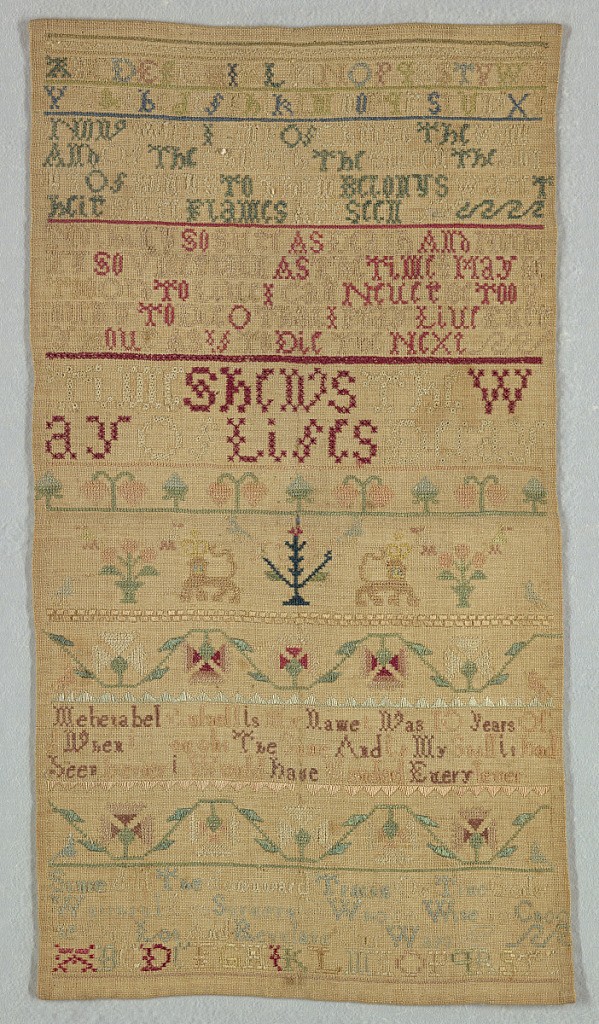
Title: Sampler
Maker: Mehitable Russell
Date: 18th century
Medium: silk embroidery on linen foundation Technique: embroidered in cross, satin and eyelet stitches on plain weave foundation
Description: Alphabet and verse:
? will I ? you of Christ the King and of the church the quire the song of song to them belongs watch ?? flames ?  Another verse: This shews the way of life's Decay